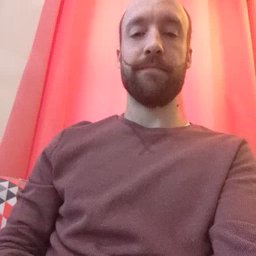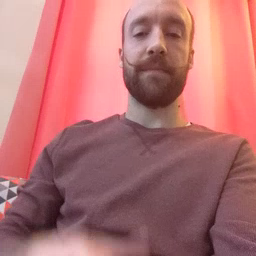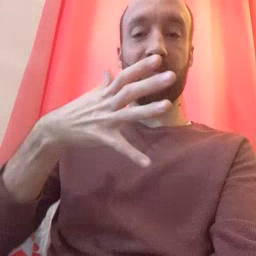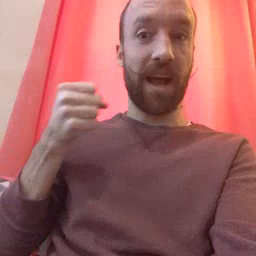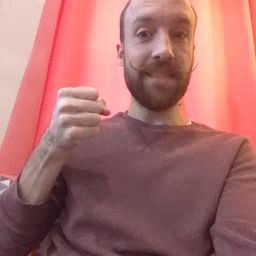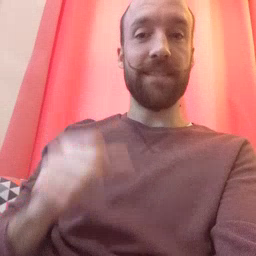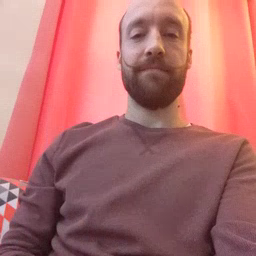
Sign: fast